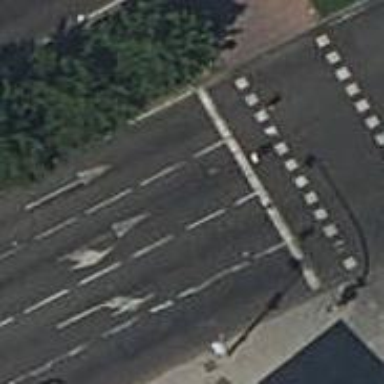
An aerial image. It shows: Road crossing with traffic signals.